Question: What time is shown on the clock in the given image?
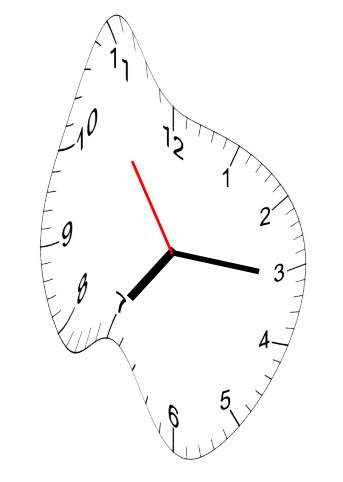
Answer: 07:15:54